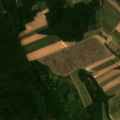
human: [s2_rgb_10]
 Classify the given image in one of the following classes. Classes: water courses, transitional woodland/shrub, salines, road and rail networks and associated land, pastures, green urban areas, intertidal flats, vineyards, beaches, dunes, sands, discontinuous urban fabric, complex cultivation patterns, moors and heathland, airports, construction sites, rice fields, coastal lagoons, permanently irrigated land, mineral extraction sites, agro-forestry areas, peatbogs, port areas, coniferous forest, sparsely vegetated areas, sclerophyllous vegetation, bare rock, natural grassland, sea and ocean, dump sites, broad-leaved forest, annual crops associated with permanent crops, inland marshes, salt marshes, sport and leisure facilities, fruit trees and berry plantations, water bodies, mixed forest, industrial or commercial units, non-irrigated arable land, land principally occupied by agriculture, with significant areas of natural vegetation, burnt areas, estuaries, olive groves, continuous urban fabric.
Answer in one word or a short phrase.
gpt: non-irrigated arable land, complex cultivation patterns, land principally occupied by agriculture, with significant areas of natural vegetation, broad-leaved forest, transitional woodland/shrub